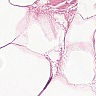
Metastatic tissue present: no